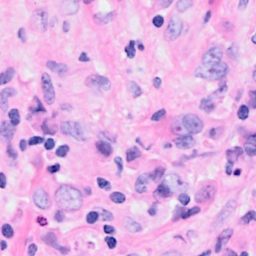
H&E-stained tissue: Breast